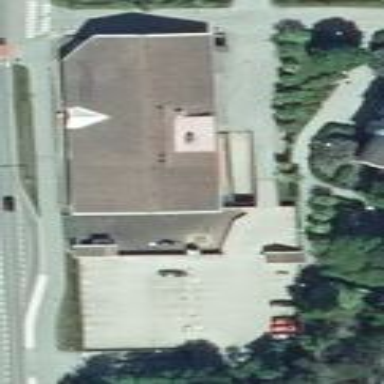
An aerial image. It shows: Kindergarten.